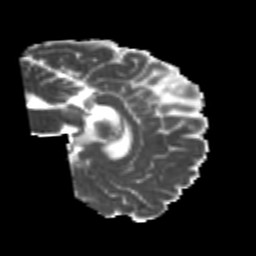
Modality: MD
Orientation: sagittal
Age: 22
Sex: male
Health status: healthy
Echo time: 0.074 s